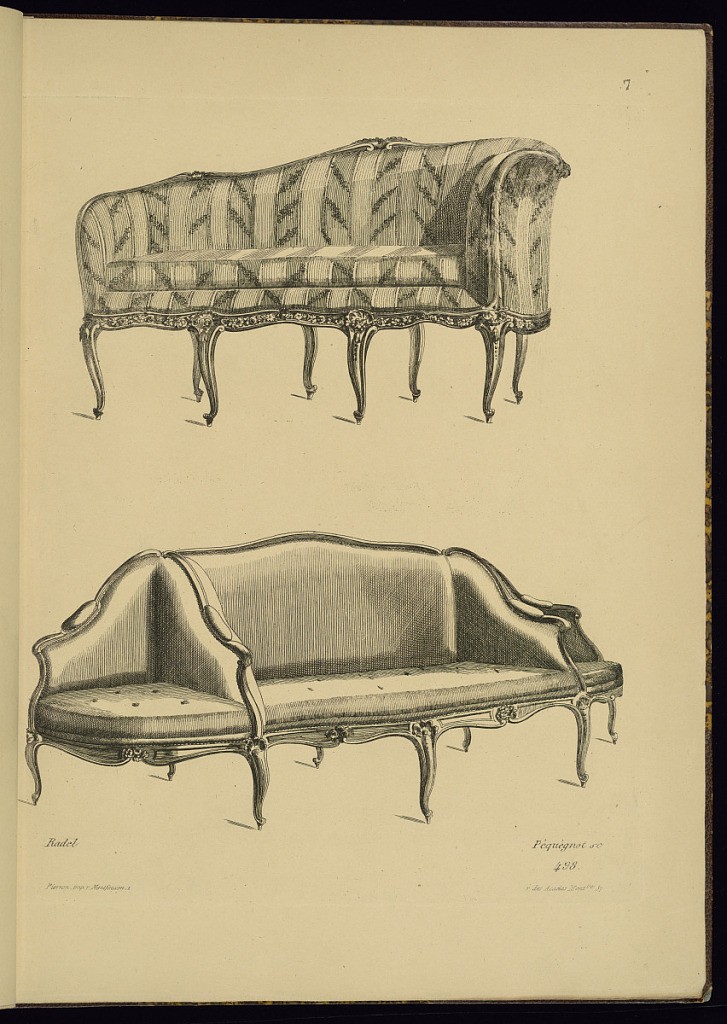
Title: Two Sofa Designs
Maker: Radel, German, active 1760 – 1770
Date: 1849–66
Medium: Etching on paper
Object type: Print
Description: Designs for two sofas with sculpted wooden frames, cabriole legs, and upholstered textiles. The lower sofa is divided into three parts with dividing armrests. The plate is signed with the printmaker, publisher, and original designer, and numbered.